Field crop: maize
Growth stage: 2
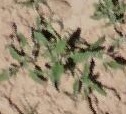
Species: atriplex